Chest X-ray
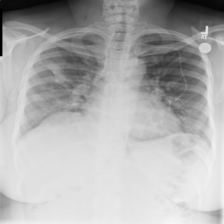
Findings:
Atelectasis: negative
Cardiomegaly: negative
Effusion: negative
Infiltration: negative
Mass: negative
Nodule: negative
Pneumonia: negative
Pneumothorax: positive
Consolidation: negative
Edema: negative
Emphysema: negative
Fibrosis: negative
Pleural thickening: negative
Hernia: negative